Question: I want to create a "preview window" for my "main window", so if I take mouse pointer to a particular button or place then it show main window preview in a small window, and when I click on that "preview window" then it should return to the "main window". For example Windows 7 task bar creates a preview for each opened application. How can I can offer this feature to my users?
### E.G.

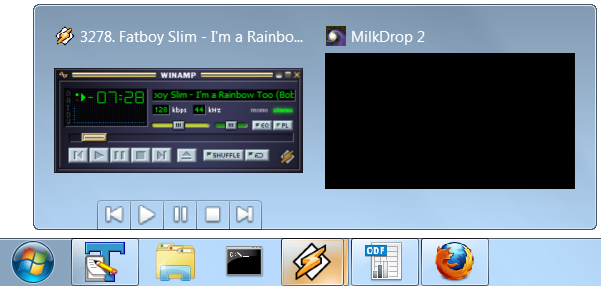
Answer: An extremely simplistic implementation.

'''
import java.awt.*;
import java.awt.image.*;
import java.awt.event.*;
import javax.swing.*;
class ShowPreviews {
class ToolTipListener extends MouseAdapter {
JWindow toolTip;
JLabel label;
Component preview;
ToolTipListener(Component preview) {
this.preview = preview;
}
@Override
public void mouseEntered(MouseEvent me) {
if (toolTip==null) {
toolTip = new JWindow();
label = new JLabel();
toolTip.add(label);
}
label.setIcon( new ImageIcon(
getScaledImageOfComponent(preview, .6) ) );
toolTip.pack();
Component c = (Component)me.getSource();
int x = c.getLocationOnScreen().x+(c.getWidth()/2);
int y = c.getLocationOnScreen().y+c.getHeight();
toolTip.setLocation(x,y);
toolTip.setVisible(true);
}
@Override
public void mouseExited(MouseEvent me) {
toolTip.setVisible(false);
toolTip.dispose();
}
public Image getScaledImageOfComponent(
Component component, double scale) {
BufferedImage bi = new BufferedImage(
(int)(component.getWidth()*scale),
(int)(component.getHeight()*scale),
BufferedImage.TYPE_INT_RGB);
Graphics2D g = bi.createGraphics();
g.scale(scale, scale);
component.paint(g);
g.dispose();
return bi;
}
}
ShowPreviews() {
JPanel gui = new JPanel(new BorderLayout(2,2));
final CardLayout cards = new CardLayout();
final JPanel cardPanel = new JPanel(cards);
JPanel treePanel = new JPanel();
JTree tree = new JTree();
tree.setVisibleRowCount(5);
tree.expandRow(2);
treePanel.add(new JScrollPane(tree));
cardPanel.add(treePanel, "tree");
JPanel labelPanel = new JPanel(new GridLayout(0,1,2,2));
for (int ii=1; ii<7; ii++) {
labelPanel.add(new JLabel("Label " + ii));
}
cardPanel.add(new JScrollPane(labelPanel), "label");
JToolBar uiSelectors = new JToolBar();
// we should use a ButtonGroup for the cards,
// but plain buttons look better on hover.
JButton treeButton = new JButton("Tree");
treeButton.addActionListener(new ActionListener(){
public void actionPerformed(ActionEvent ae) {
cards.show(cardPanel, "tree");
}
});
uiSelectors.add(treeButton);
treeButton.addMouseListener( new ToolTipListener(treePanel));
JButton labelButton = new JButton("Label");
labelButton.addActionListener(new ActionListener(){
public void actionPerformed(ActionEvent ae) {
cards.show(cardPanel, "label");
}
});
uiSelectors.add(labelButton);
labelButton.addMouseListener( new ToolTipListener(labelPanel));
gui.add(uiSelectors, BorderLayout.NORTH);
gui.add(cardPanel, BorderLayout.CENTER);
JOptionPane.showMessageDialog(null, gui);
}
public static void main(String[] args) {
// start the GUI on the EDT
SwingUtilities.invokeLater(new Runnable() {
@Override
public void run() {
new ShowPreviews();
}
});
}
}
'''